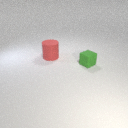
small green rubber cube in front of large red rubber cylinder